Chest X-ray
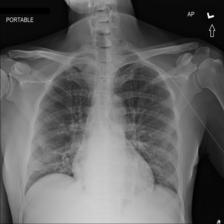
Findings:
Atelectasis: positive
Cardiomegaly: negative
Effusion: negative
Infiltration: negative
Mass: negative
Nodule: negative
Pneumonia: negative
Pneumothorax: negative
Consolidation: negative
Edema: negative
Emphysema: negative
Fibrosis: negative
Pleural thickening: negative
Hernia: negative